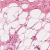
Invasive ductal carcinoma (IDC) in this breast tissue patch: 0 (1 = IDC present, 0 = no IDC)